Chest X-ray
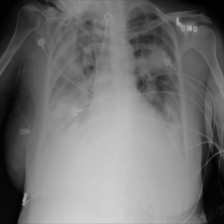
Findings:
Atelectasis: negative
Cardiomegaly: negative
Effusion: positive
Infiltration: positive
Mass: negative
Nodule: negative
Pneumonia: negative
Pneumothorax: negative
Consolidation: negative
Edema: negative
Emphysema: negative
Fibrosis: negative
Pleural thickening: negative
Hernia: negative